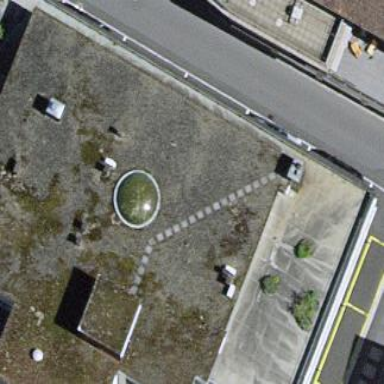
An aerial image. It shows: Building part with flat roof.